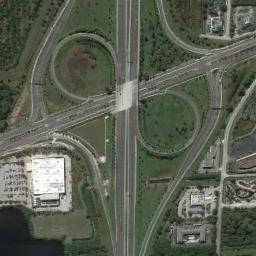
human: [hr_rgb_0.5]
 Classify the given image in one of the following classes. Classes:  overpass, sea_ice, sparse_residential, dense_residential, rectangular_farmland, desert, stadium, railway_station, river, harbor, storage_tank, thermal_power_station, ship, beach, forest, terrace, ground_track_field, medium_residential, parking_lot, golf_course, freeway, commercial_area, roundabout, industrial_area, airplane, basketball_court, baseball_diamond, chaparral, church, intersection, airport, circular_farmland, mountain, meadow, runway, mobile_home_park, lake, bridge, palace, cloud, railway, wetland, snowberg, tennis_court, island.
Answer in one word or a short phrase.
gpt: overpass